Field crop: tomato
Growth stage: 1
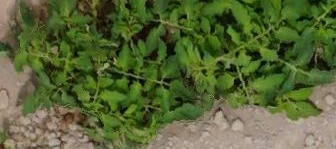
Species: tomato